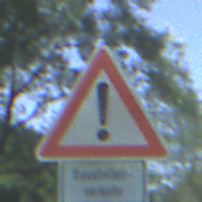
Verkehrszeichen: Gefahrenstelle
Zusatzzeichen unten: HinweiseAufGefahrenDurchVerbaleAngabe6
Umgebung: Outdoor, Nature
Tageszeit: Midday
Wetter: Clear
Licht: Natural
Jahreszeit: Summer
Kontrast: HighContrast